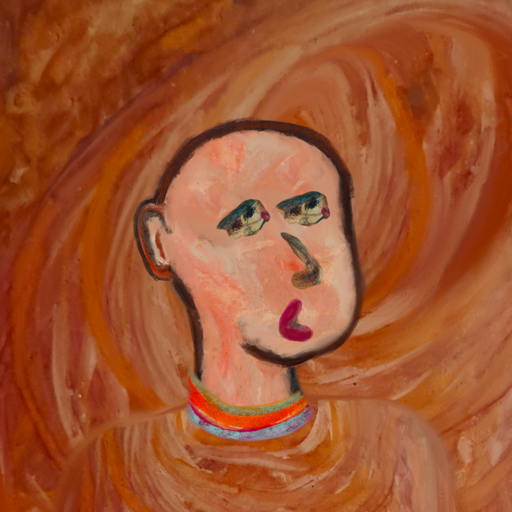
Background: Pious_Lady, Head And Neck Side: Roy_Bahadur, Face Side: Pipe, Bust: Pious_Lady, Hair Side: Blank, Head Accessory: Blank, Second Necklace: Blank, Necklace: Sisters, Baby: Blank